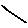
Label: line